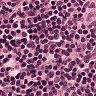
Metastatic tissue present: no